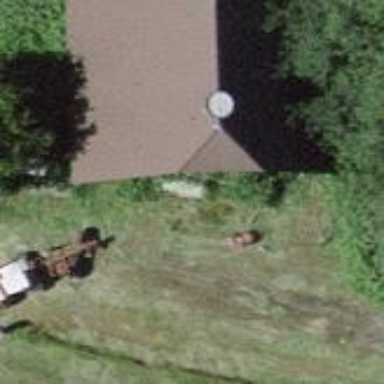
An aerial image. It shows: Rural barn.